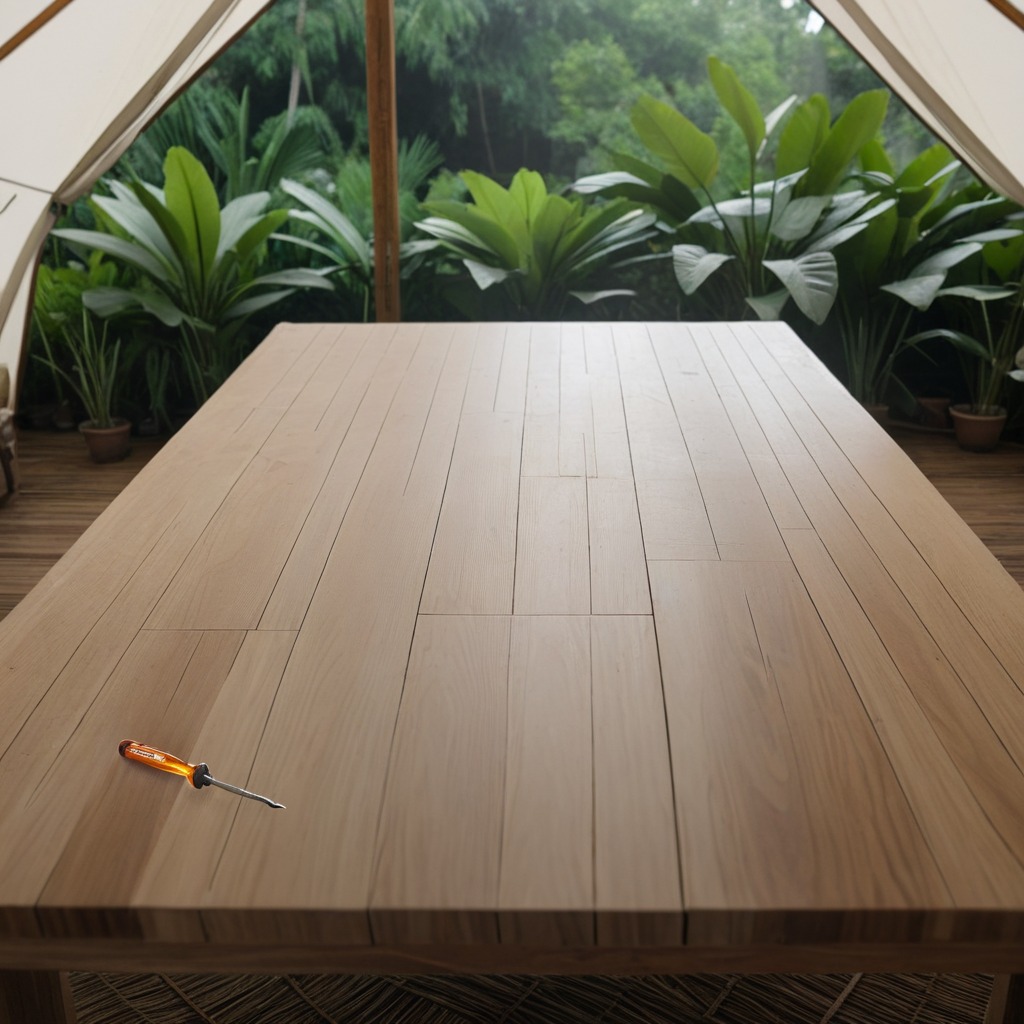
A screwdriver lies on a wooden table in a jungle field workshop tent.